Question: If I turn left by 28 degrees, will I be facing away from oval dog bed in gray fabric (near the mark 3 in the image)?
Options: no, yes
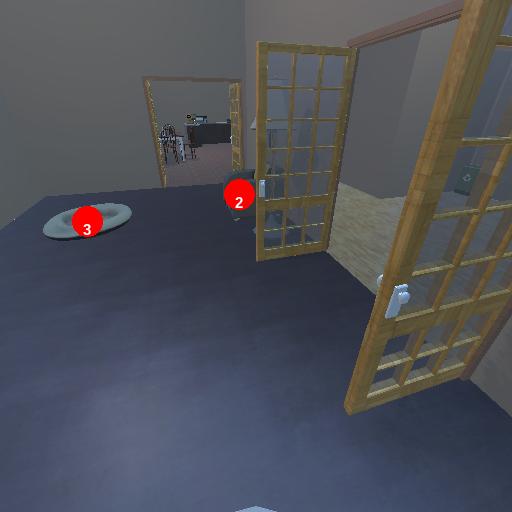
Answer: no